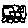
Label: car